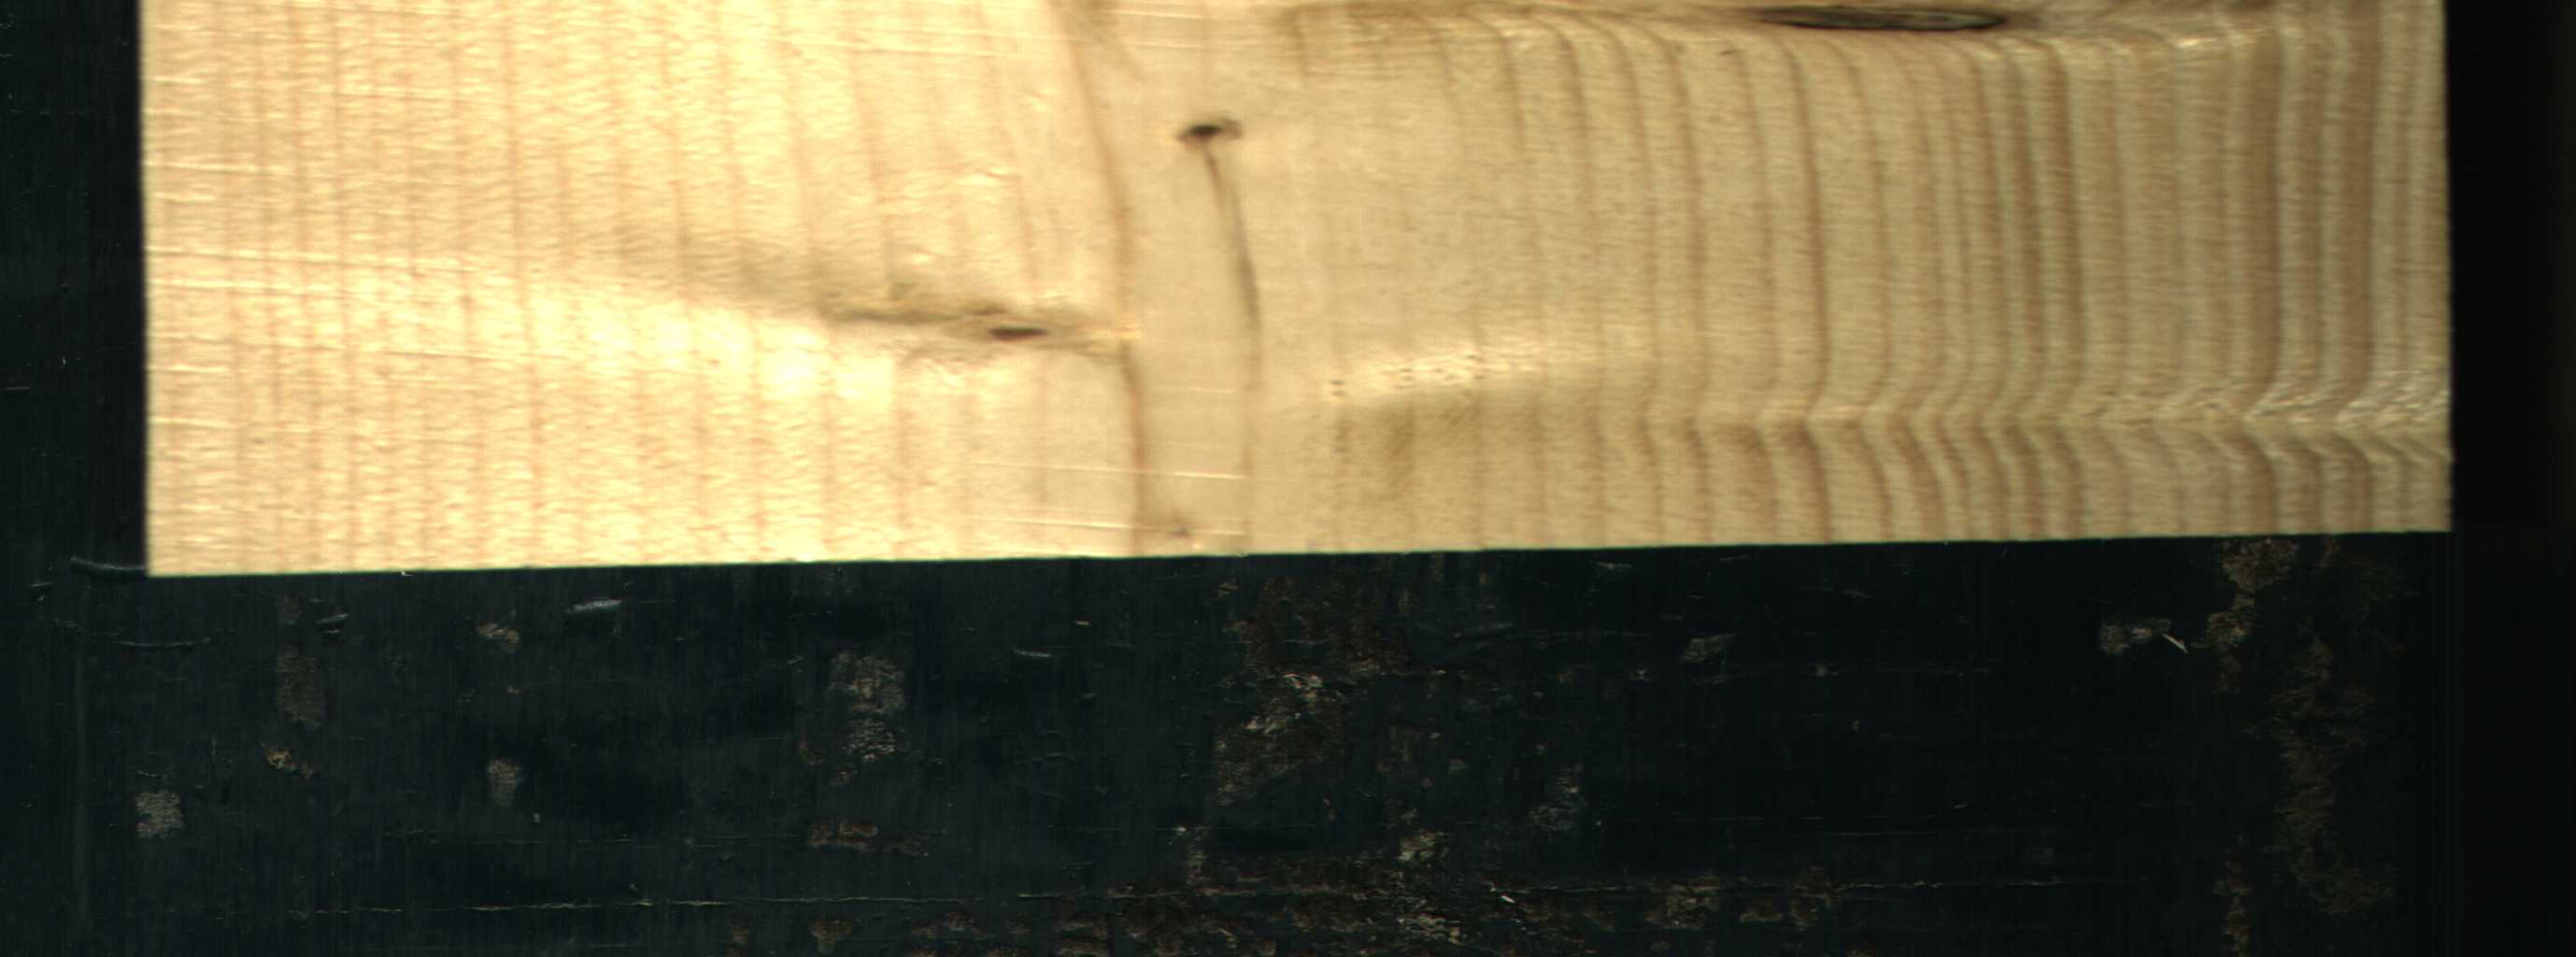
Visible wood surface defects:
Live_Knot
Live_Knot
Live_Knot